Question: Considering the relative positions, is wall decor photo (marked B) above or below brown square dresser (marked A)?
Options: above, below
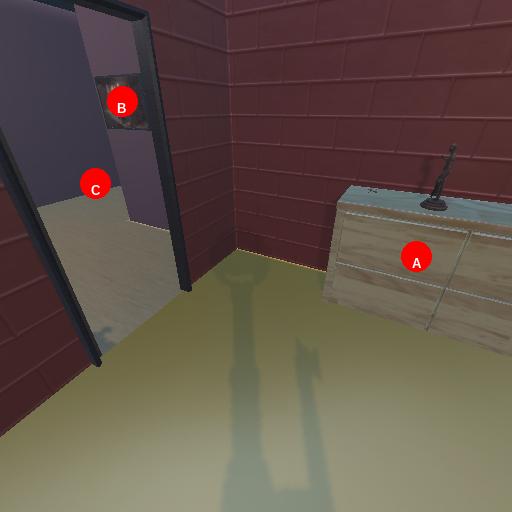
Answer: above